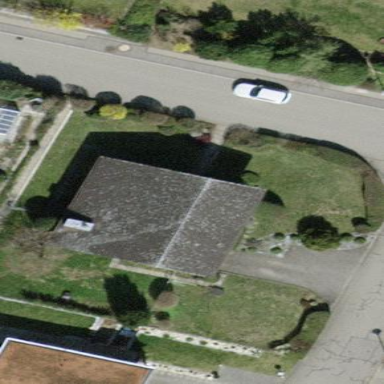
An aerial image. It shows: Detached building with gabled roof.